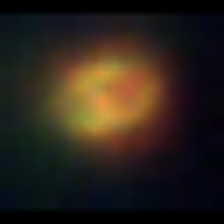
Taxon: NanoPlankton
Group: Other